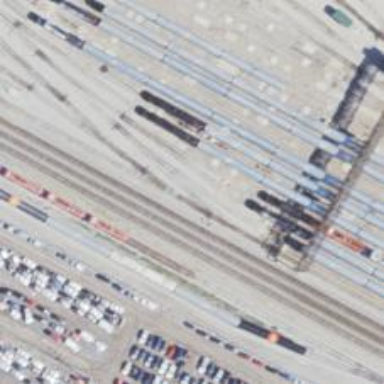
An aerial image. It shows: Railway yard.